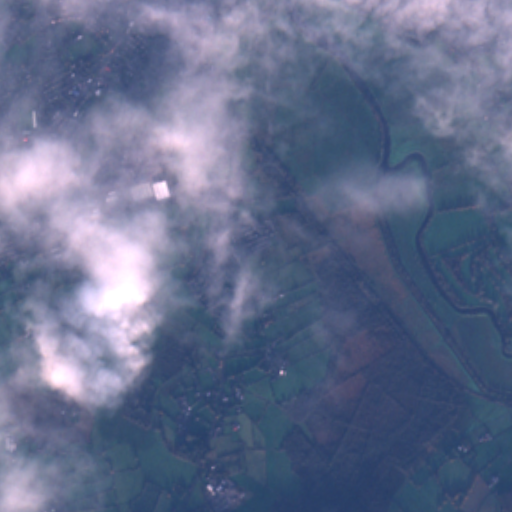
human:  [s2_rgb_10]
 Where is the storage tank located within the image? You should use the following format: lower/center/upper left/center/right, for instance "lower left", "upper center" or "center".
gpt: The storage tank is located in the center left of the image.
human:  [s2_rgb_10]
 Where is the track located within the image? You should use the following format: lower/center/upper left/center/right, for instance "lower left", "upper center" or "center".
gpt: The track is located in the upper left of the image.
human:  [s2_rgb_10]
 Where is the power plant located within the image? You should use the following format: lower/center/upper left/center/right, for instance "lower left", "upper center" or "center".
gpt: There is no power plant in the image.